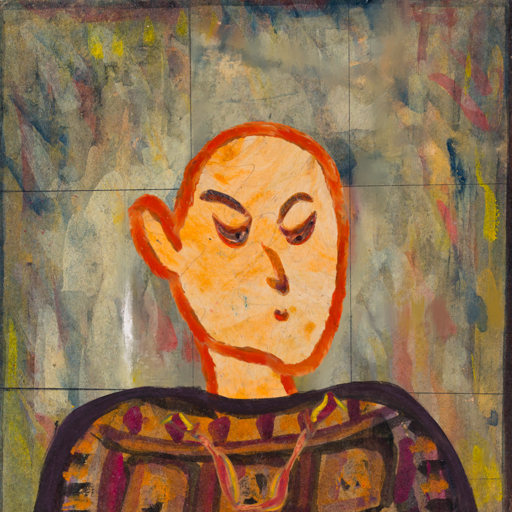
Background: GypsyMother, Head And Neck Side: Experience, Face Side: Hypocrite, Bust: Doll, Hair Side: Blank, Head Accessory: Blank, Second Necklace: Gypsy_Mother_1, Necklace: Blank, Baby: Blank